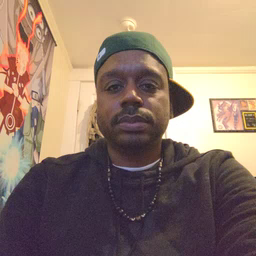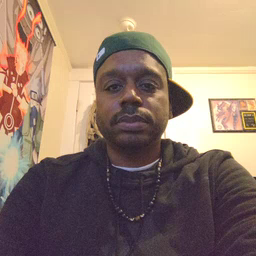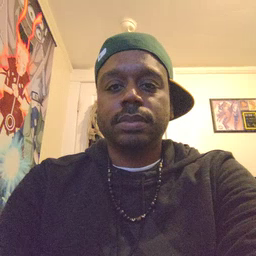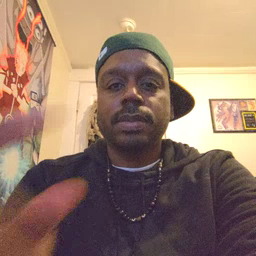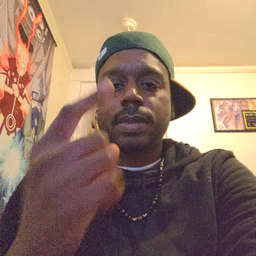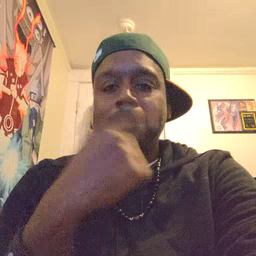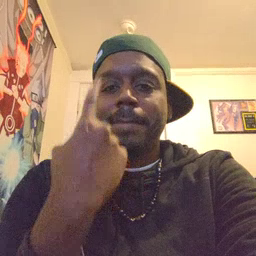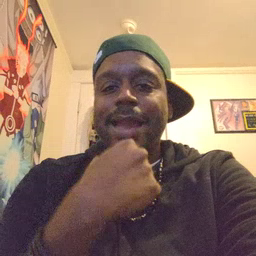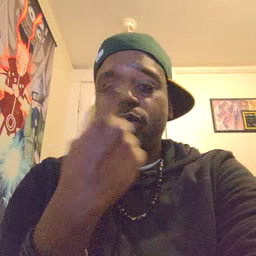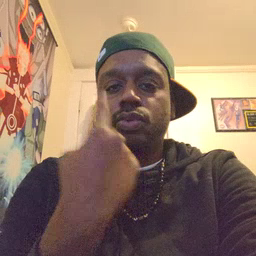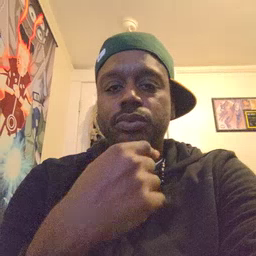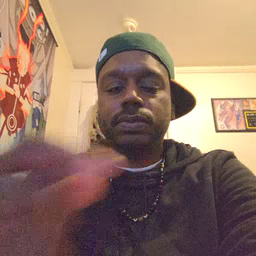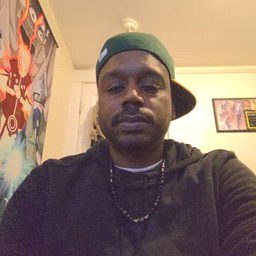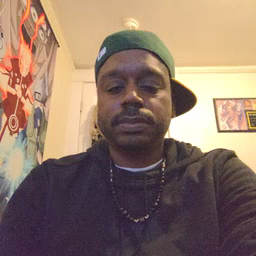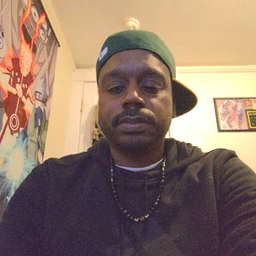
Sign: mouth